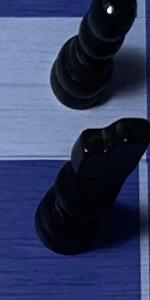
Label: Knight_Black